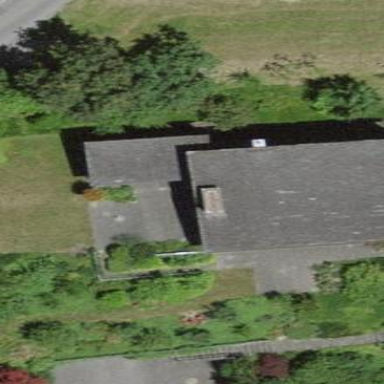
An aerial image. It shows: Residential building.